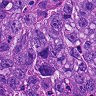
Metastatic tissue present: yes